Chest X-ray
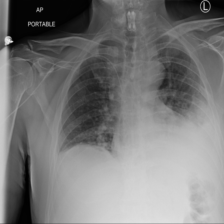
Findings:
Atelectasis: negative
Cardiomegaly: negative
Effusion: negative
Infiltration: negative
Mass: negative
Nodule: negative
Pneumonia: negative
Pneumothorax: negative
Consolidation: positive
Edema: negative
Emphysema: negative
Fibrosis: negative
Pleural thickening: negative
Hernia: negative